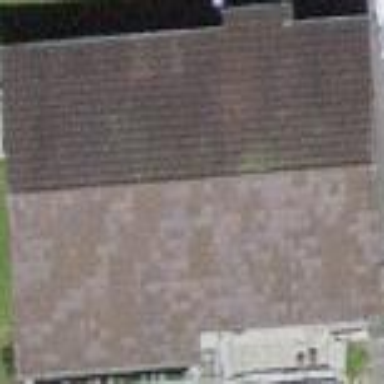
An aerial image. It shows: Detached building with gabled roof.